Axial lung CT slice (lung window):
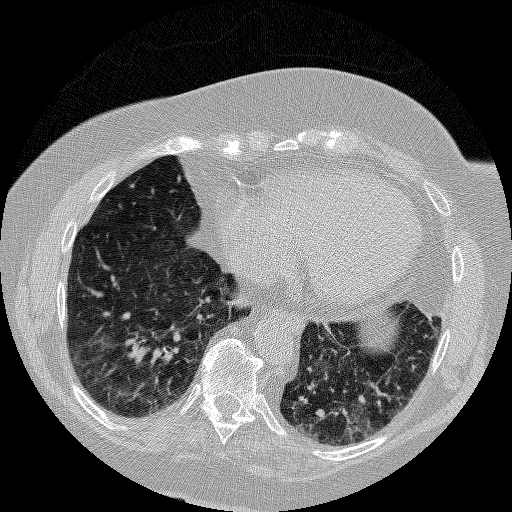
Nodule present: no